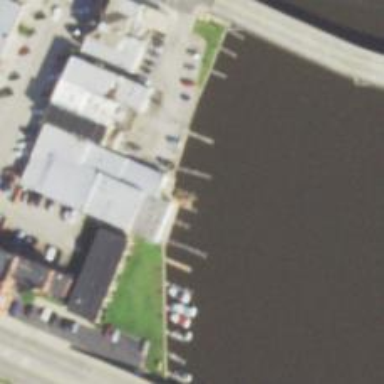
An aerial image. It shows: Man-made pier.